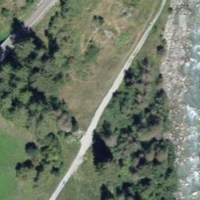
EUNIS habitat code: 24
Species observed at this site:
Centaurea scabiosa